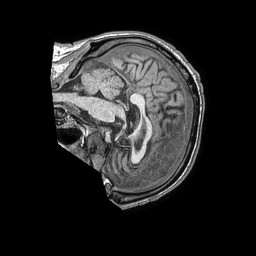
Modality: T1w
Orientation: sagittal
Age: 73
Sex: male
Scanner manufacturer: philips
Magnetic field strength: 1.5 T
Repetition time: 0.007518 s
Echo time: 0.003422 s